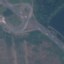
Land use / land cover class: Highway